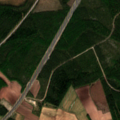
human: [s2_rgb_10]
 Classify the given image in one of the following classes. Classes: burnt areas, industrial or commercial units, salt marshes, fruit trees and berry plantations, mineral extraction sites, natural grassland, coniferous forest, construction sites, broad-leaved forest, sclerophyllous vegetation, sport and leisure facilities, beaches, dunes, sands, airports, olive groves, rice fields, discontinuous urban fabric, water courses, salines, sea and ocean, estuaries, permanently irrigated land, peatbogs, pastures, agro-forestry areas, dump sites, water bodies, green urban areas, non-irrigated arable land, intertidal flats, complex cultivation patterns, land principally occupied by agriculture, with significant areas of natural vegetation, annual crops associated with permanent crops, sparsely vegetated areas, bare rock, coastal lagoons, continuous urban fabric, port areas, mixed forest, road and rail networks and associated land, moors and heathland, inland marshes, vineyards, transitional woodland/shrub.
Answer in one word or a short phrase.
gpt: non-irrigated arable land, land principally occupied by agriculture, with significant areas of natural vegetation, coniferous forest, mixed forest, transitional woodland/shrub